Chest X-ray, PA view. Patient: 30 years old, sex F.
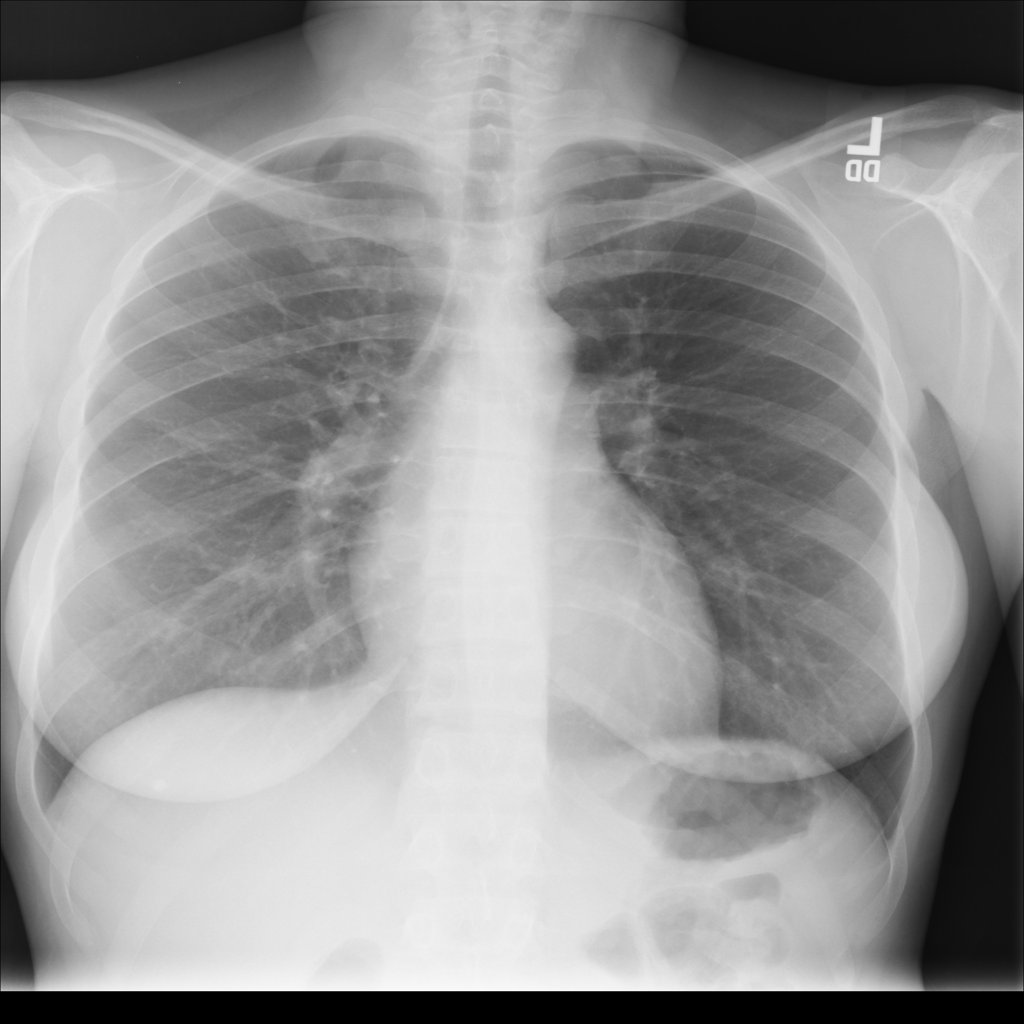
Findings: No Finding